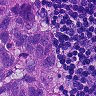
Metastatic tissue present: yes